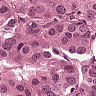
Metastatic tissue present: yes